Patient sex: M
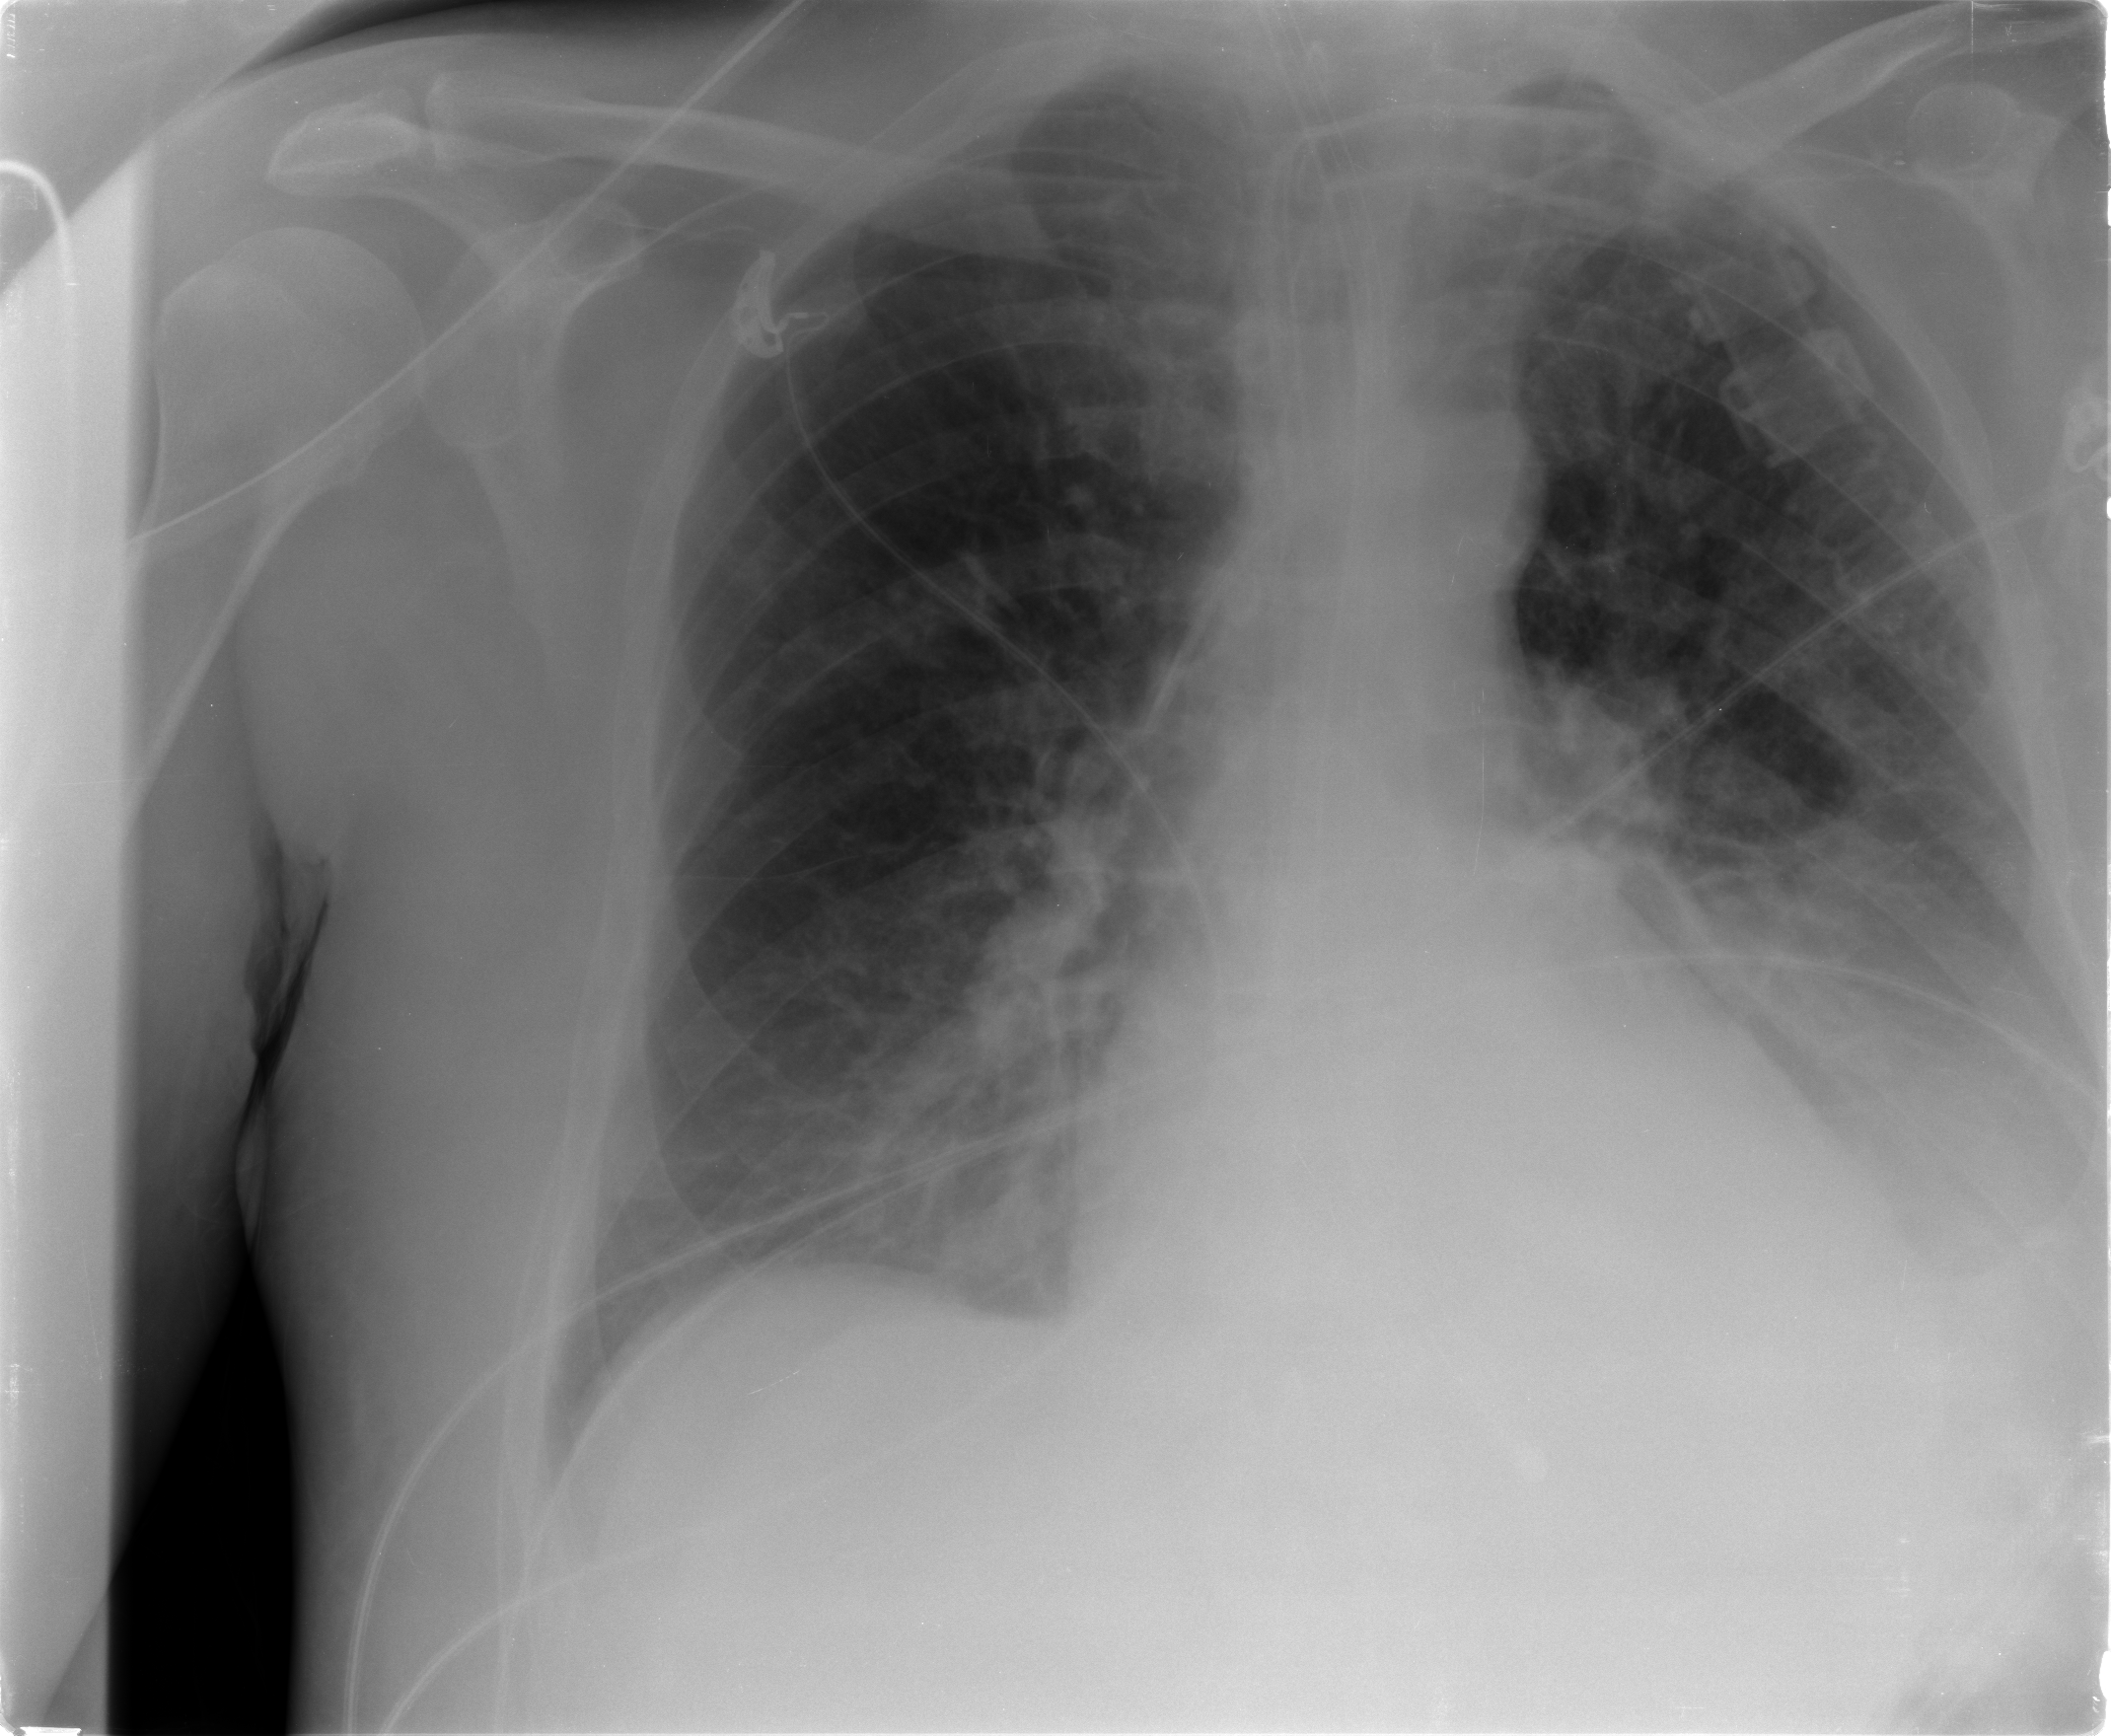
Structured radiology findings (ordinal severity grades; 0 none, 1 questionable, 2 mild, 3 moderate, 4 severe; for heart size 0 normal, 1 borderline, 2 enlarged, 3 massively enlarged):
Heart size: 1
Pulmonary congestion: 2
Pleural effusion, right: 1
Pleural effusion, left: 3
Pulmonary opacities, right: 2
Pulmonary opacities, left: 2
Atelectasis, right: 2
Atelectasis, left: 2